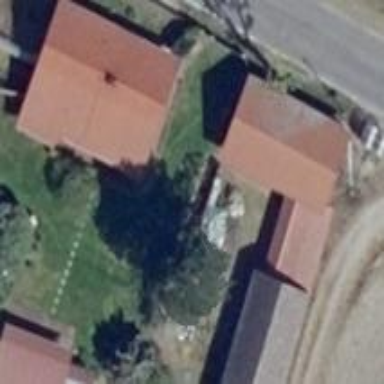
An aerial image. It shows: Gabled house with red roof. The roof is oriented along the house.